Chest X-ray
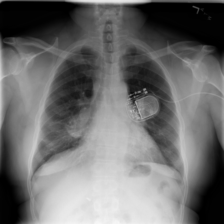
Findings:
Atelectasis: negative
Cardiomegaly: positive
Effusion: positive
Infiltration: positive
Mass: negative
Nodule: negative
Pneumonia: negative
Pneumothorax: negative
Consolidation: negative
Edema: negative
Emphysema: negative
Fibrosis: negative
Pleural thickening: negative
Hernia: negative